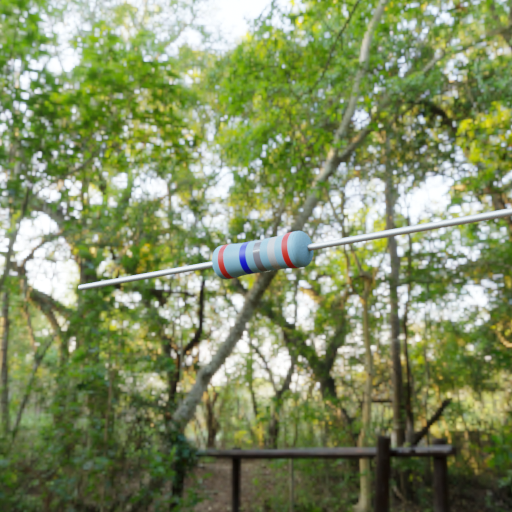
Resistor colour bands (in order): red, blue, gray, silver, red